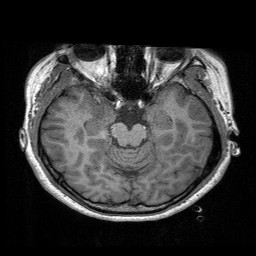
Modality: T1w
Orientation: coronal